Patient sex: M
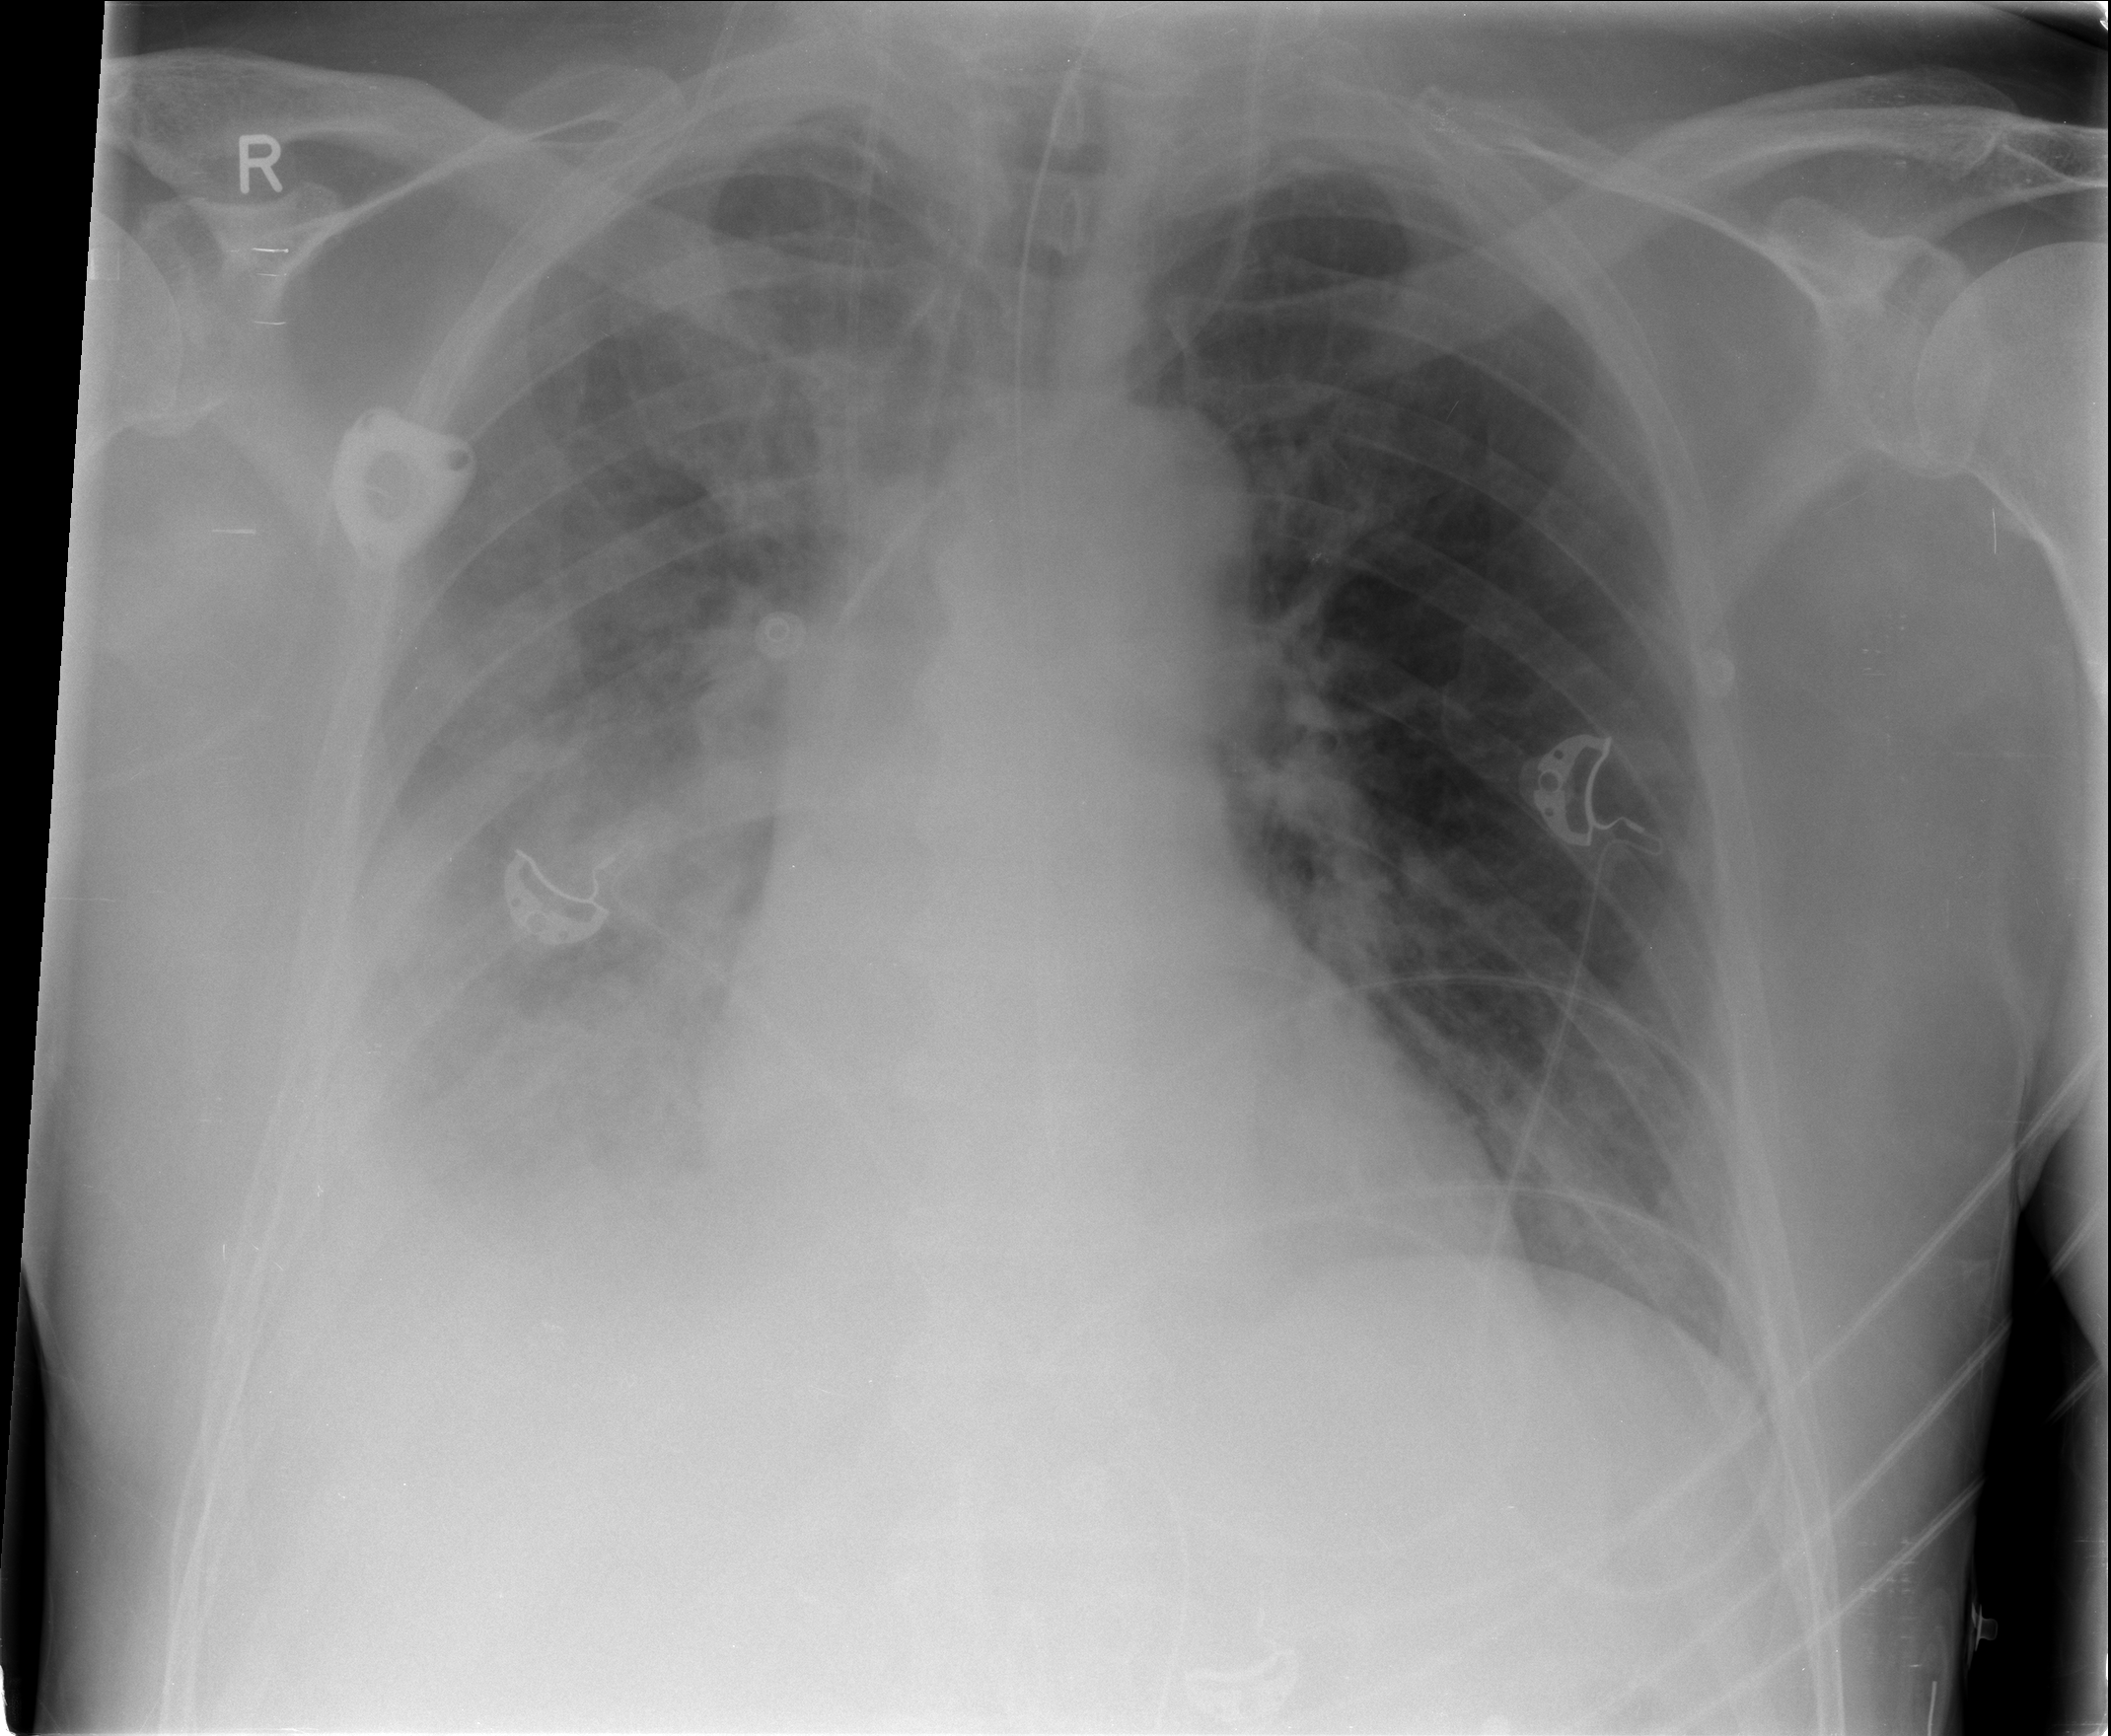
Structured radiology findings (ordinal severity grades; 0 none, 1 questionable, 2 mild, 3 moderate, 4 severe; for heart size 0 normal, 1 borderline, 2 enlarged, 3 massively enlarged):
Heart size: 0
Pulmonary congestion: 0
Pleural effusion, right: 3
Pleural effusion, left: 0
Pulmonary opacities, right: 1
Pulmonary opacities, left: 0
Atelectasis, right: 3
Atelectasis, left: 0